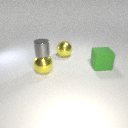
large green rubber cube to the right of large yellow metal sphere